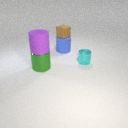
large green metal cylinder below large purple rubber cylinder